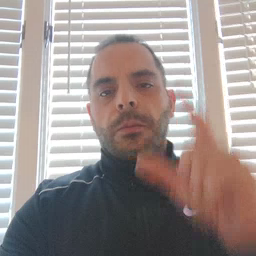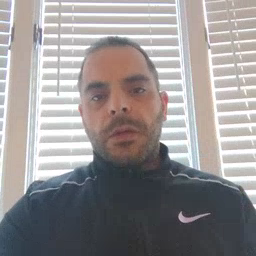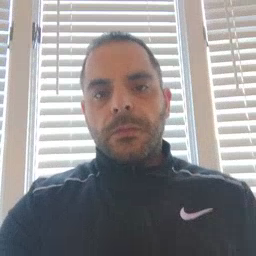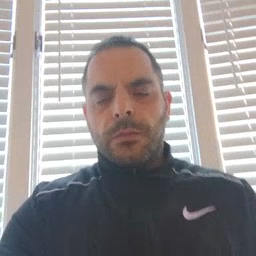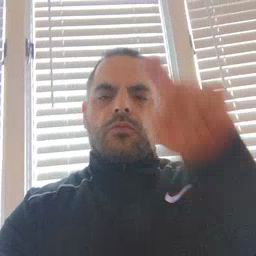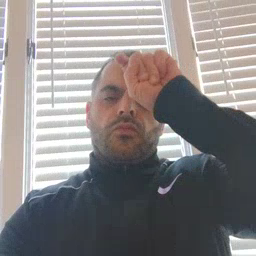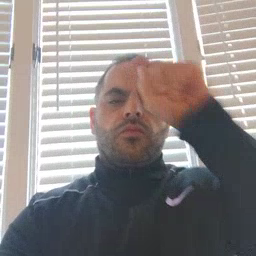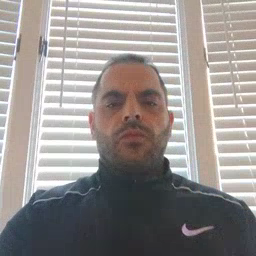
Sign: puzzle